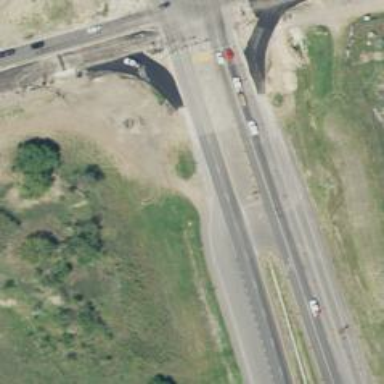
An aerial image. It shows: Trunk link highway.